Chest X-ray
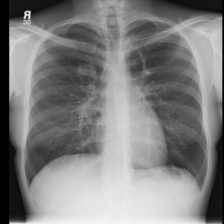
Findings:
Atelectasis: negative
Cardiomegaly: negative
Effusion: negative
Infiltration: negative
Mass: positive
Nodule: negative
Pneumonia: negative
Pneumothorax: negative
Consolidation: negative
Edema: negative
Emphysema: negative
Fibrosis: negative
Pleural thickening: negative
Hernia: negative